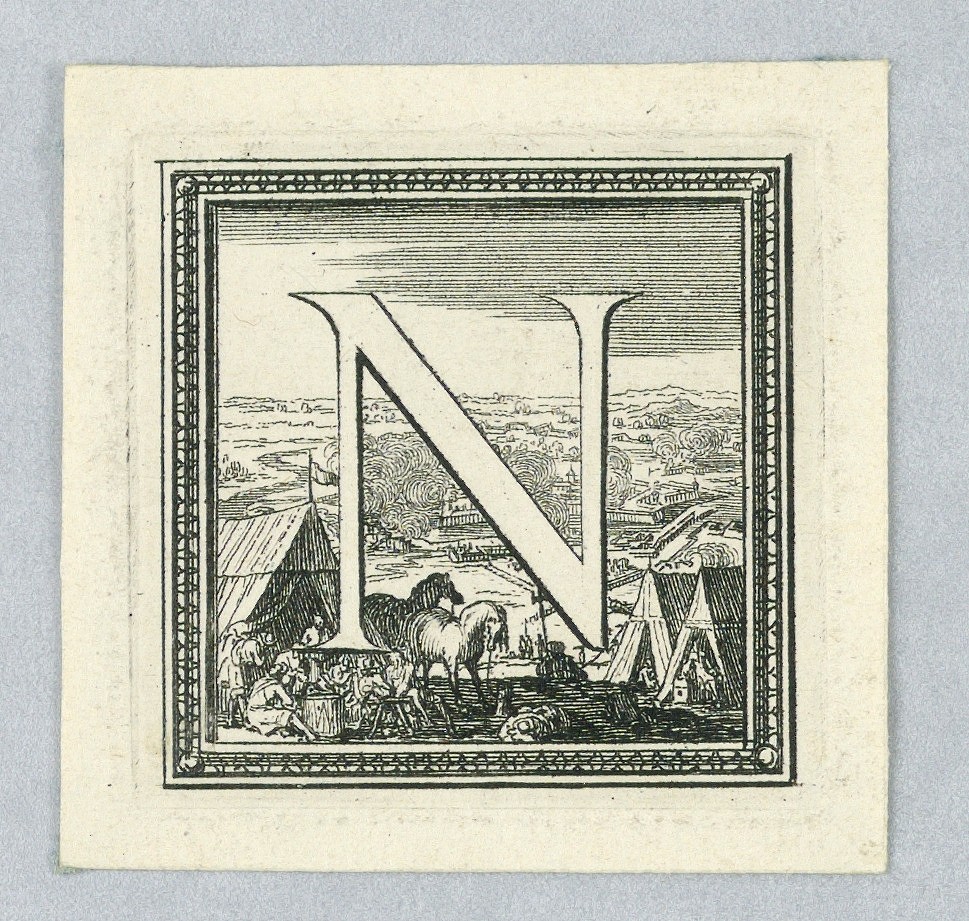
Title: Figural Letter, Capital N from a Story of Louis XIV of France
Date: ca. 1700
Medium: Etching with engraving on paper
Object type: Print
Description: Shown against a representation of camp liffe. A town is besieged in the distance. Moulded frame.